Question: What is the maximum amount of money that can be robbed from the houses? The neighbour houses cannot be robbed at the same time.
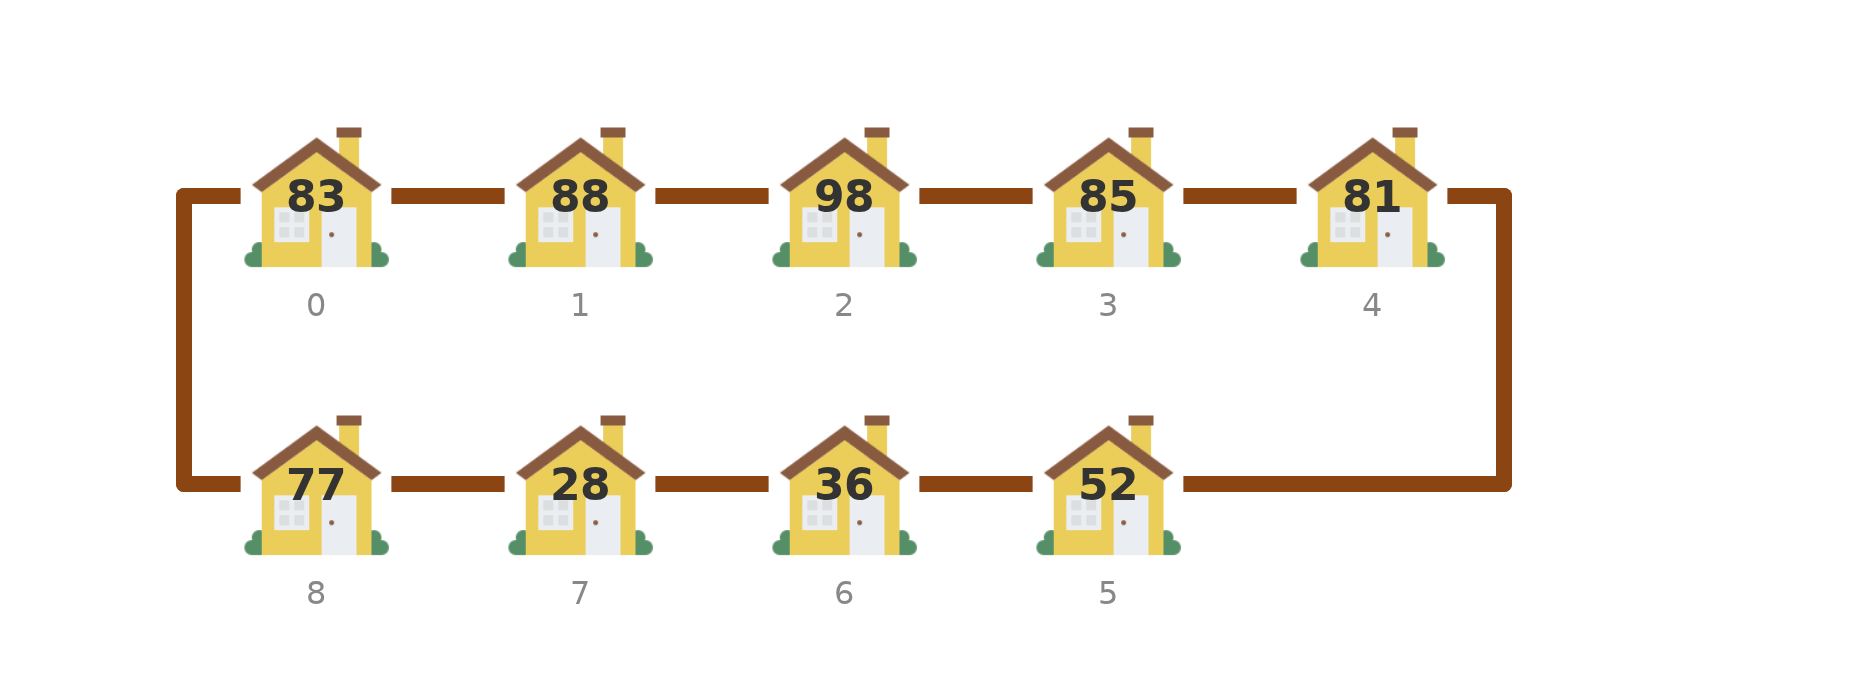
Answer: 302